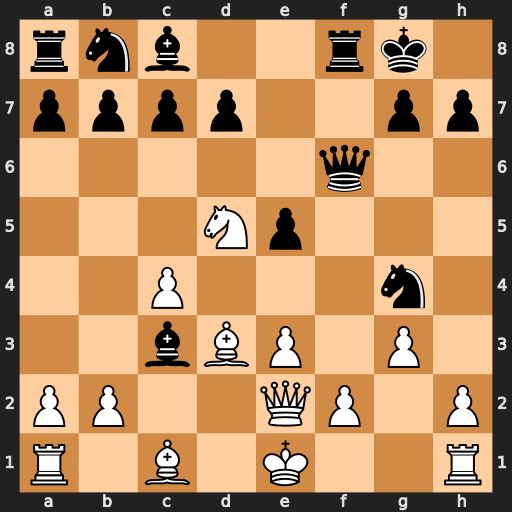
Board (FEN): rnb2rk1/pppp2pp/5q2/3Np3/2P3n1/2bBP1P1/PP2QP1P/R1B1K2R
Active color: w
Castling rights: KQ
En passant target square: -
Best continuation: bxc3 Qxf2+ Qxf2 Nxf2 O-O